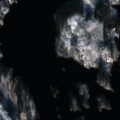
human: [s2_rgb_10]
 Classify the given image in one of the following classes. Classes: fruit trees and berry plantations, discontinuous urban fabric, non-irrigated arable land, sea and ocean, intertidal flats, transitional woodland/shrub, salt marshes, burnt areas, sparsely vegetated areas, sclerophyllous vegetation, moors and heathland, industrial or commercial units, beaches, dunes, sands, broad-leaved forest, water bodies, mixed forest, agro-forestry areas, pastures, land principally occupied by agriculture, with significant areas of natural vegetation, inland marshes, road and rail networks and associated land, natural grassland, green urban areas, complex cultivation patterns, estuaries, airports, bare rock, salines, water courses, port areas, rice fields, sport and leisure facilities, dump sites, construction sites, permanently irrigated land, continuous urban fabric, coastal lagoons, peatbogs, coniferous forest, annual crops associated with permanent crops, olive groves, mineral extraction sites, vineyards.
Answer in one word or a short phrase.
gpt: coniferous forest, transitional woodland/shrub, water bodies